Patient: sex F, age 59
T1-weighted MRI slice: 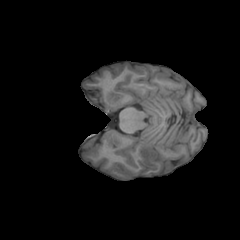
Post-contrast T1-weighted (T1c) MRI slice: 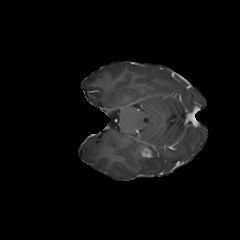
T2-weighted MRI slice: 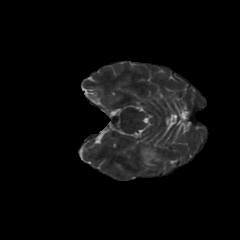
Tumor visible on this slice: yes
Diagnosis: Glioblastoma, IDH-wildtype
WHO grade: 4